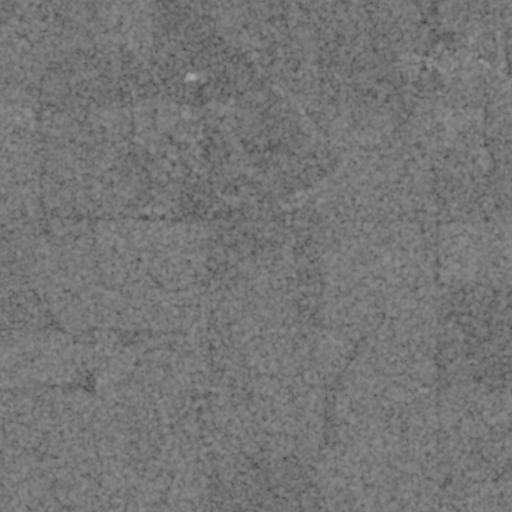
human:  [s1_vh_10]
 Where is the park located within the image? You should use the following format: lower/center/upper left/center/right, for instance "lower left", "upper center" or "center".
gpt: The park is located in the center of the image.
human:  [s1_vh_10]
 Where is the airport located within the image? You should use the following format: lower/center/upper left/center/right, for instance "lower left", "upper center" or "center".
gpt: There is no airport in the image.

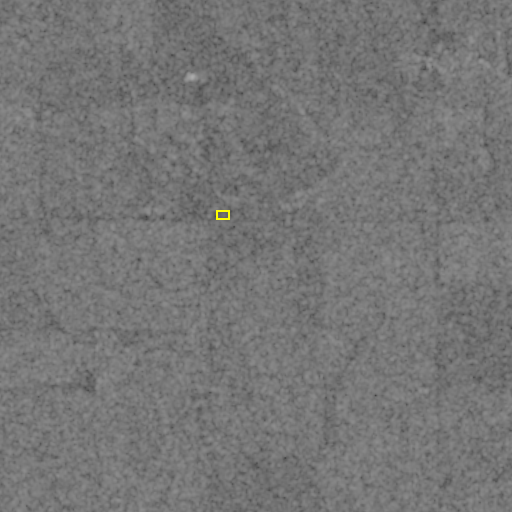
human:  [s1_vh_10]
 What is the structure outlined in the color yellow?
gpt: The structure outlined in yellow is a park.
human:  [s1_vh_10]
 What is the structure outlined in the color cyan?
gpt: There is no cyan outline.